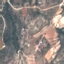
Label: HerbaceousVegetation